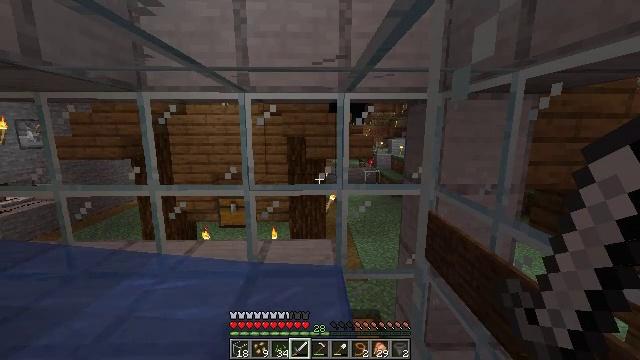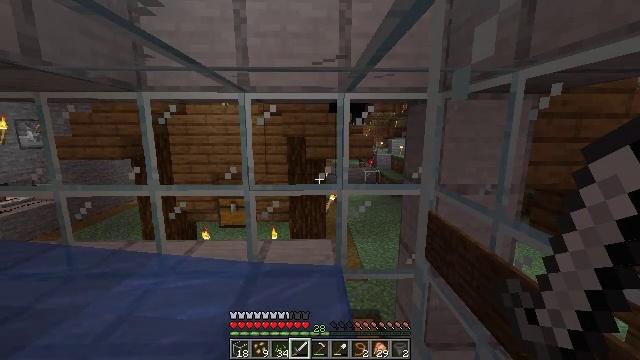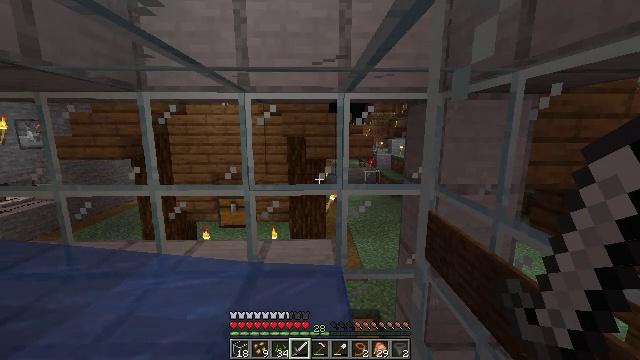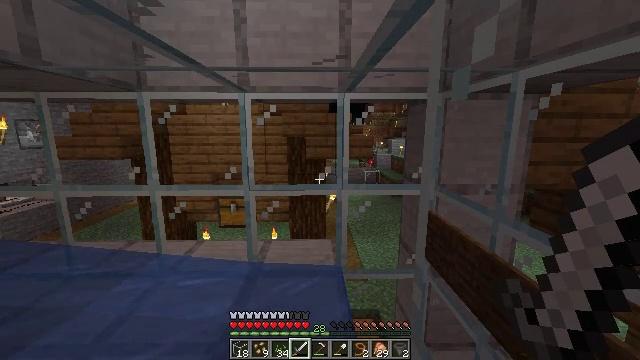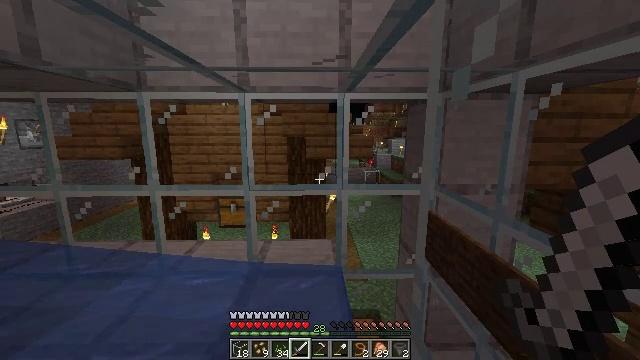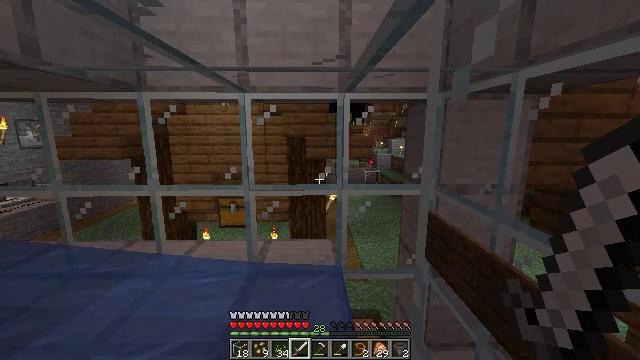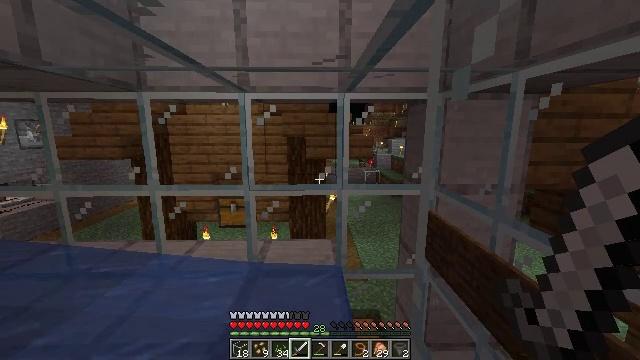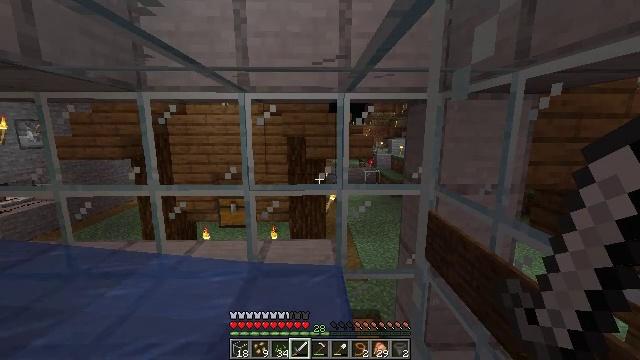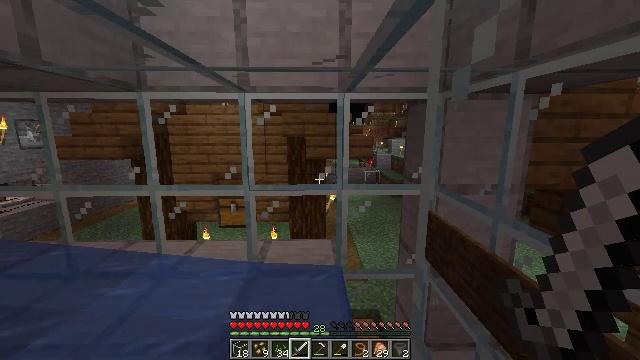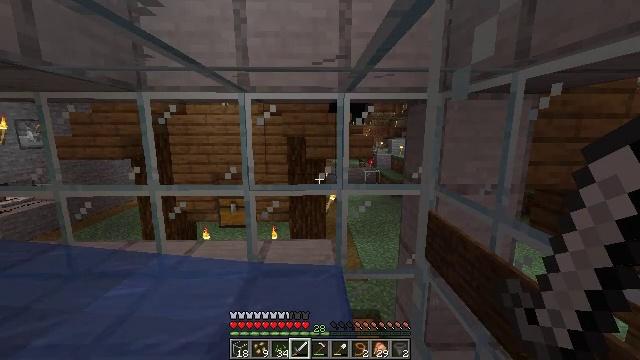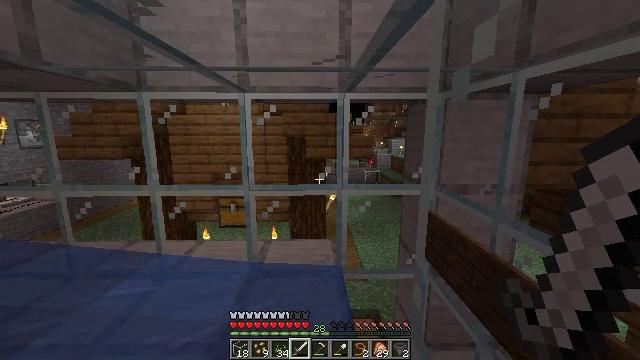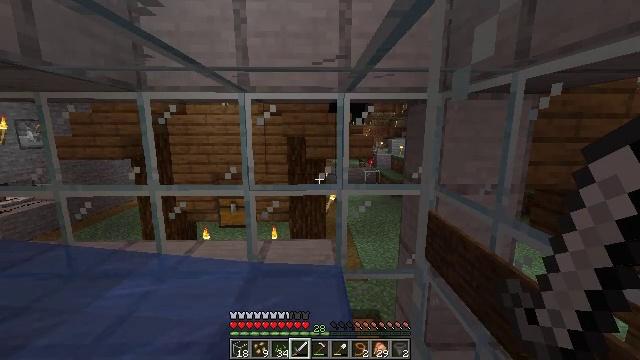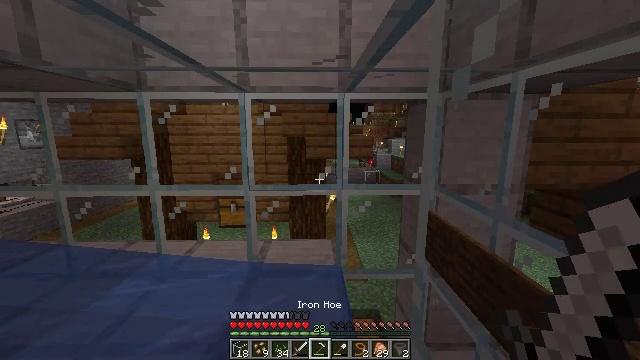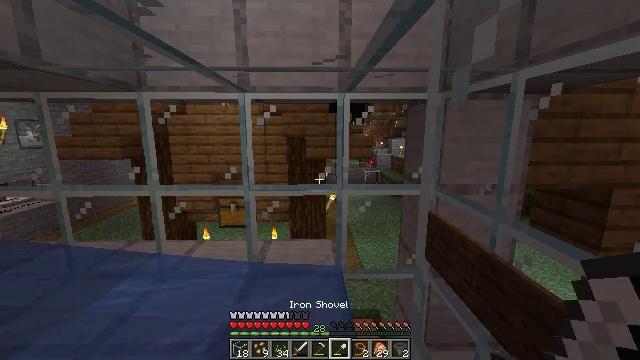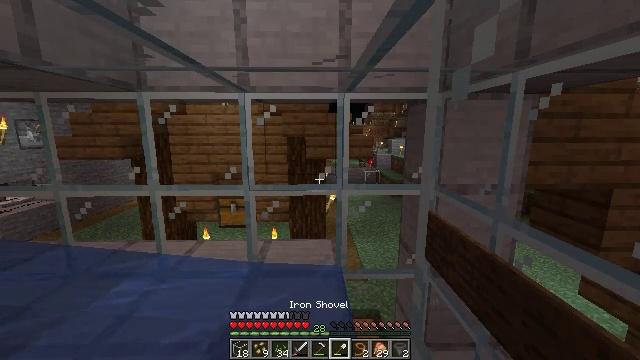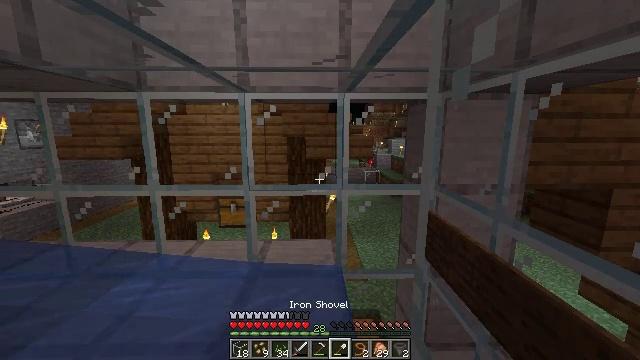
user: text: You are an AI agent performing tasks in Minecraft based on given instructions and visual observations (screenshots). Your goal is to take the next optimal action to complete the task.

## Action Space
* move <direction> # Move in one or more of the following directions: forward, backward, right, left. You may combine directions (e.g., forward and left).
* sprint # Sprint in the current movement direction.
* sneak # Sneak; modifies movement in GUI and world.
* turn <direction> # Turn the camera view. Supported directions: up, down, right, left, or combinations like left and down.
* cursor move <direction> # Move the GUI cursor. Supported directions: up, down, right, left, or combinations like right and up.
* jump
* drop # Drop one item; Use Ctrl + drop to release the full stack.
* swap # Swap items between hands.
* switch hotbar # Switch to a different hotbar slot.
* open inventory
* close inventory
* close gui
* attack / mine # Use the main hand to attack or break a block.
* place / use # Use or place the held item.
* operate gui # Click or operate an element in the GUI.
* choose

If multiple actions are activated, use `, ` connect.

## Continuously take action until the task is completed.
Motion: motion action
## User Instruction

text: Destroy the glass.
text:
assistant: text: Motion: move back
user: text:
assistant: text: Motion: move back
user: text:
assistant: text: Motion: move back
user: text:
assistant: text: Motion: move back
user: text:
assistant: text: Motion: move back
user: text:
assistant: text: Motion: move back
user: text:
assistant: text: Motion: move back
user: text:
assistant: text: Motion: move back
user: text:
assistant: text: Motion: move back
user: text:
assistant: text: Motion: move back
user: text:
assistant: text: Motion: move back
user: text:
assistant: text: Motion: move back
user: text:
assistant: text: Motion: move back
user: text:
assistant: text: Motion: move back
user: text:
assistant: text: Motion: move back
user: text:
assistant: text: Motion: move back
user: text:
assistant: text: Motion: move back
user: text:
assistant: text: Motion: move back
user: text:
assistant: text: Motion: move back
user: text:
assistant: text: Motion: move back
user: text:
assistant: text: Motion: move back
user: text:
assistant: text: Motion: move back
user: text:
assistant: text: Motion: move back
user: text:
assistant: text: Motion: move back
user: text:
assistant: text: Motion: move back, attack / mine
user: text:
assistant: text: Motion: move back, attack / mine
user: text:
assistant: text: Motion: move back, attack / mine
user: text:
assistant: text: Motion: move back, attack / mine
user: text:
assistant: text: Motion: move back, attack / mine
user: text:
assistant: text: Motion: move back, attack / mine